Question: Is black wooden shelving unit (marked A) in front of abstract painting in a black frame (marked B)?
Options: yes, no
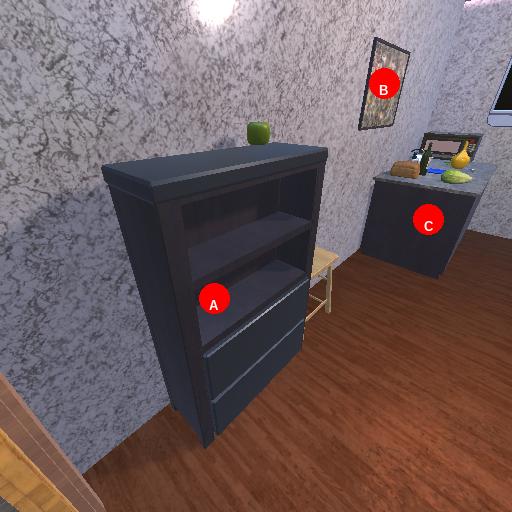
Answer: yes